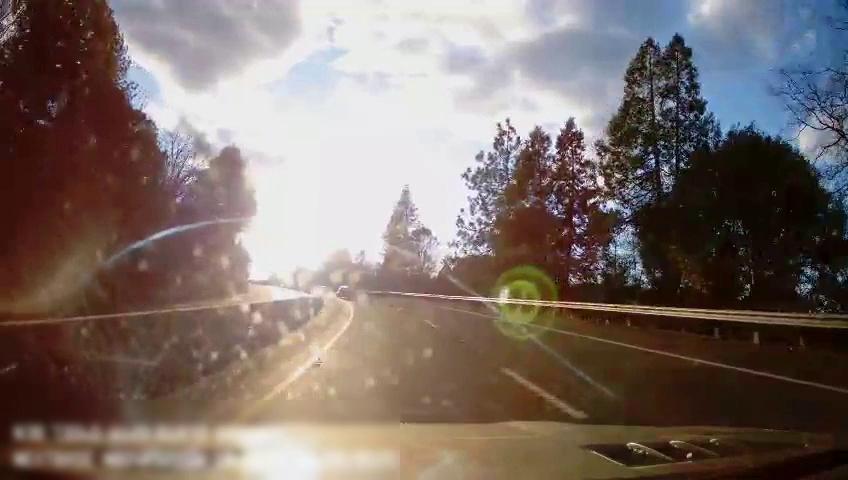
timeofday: Day
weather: Sunny
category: Drivable Space
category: Drivable Space
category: Vehicles | SUV
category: Lanes | Current Lane
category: Lanes | Alternate Lane
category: Lanes | Current Lane